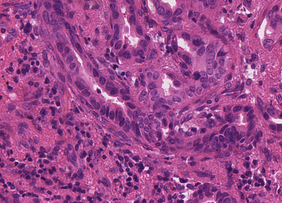
Tumor epithelial tissue: yes
Tumor-associated stroma tissue: yes
Normal tissue: no